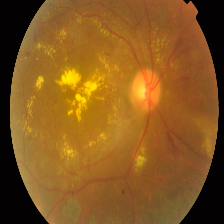
Diabetic retinopathy grade: Proliferative DR